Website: apple
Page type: address-validator
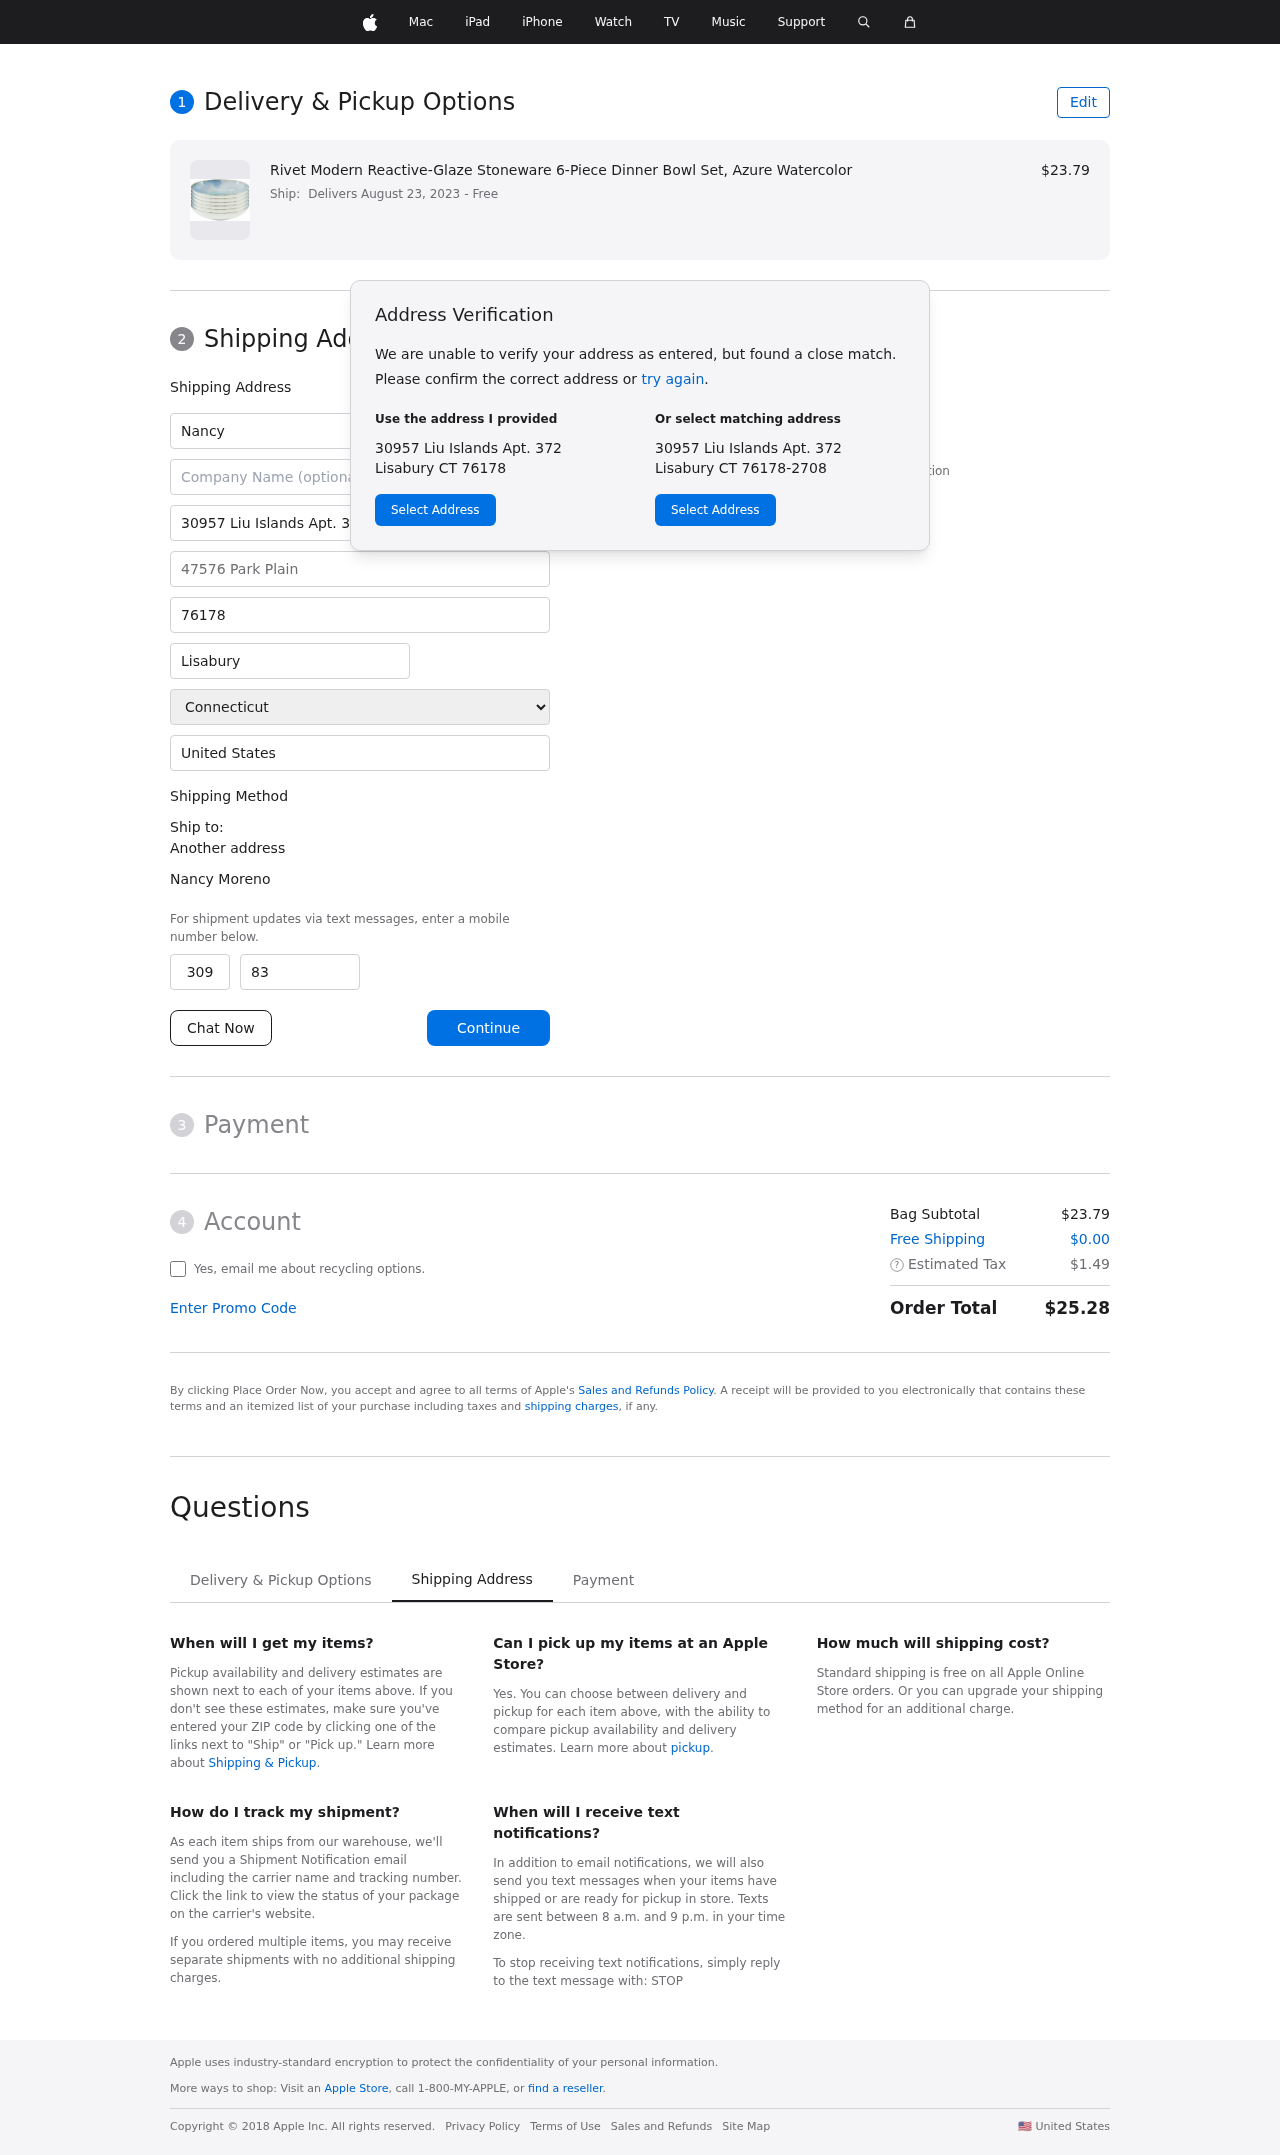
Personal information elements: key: PII_CITY
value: Lisabury
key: PII_COUNTRY
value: United States
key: PII_FIRSTNAME
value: Nancy
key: PII_FULLNAME
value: Nancy Moreno
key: PII_LASTNAME
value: Moreno
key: PII_PHONE_AREA
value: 309
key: PII_PHONE_SUFFIX
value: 8331
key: PII_POSTCODE
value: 76178
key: PII_STATE
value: Connecticut
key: PII_STREET
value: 30957 Liu Islands Apt. 372
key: PII_STREET2
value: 47576 Park Plain
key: PII_CITY_STATE_ZIP
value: Lisabury CT 76178
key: PII_STATE_ABBR
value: CT
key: PII_POSTCODE_FULL
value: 76178
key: PII_POSTCODE_NUMERIC
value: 76178
Product elements: key: PRODUCT1_NAME
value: Rivet Modern Reactive-Glaze Stoneware 6-Piece Dinner Bowl Set, Azure Watercolor
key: PRODUCT1_PRICE
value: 23.79
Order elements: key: ORDER_DELIVERY_DATE
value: Delivers August 23, 2023
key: ORDER_SUBTOTAL
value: $23.79
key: ORDER_SHIPPING_COST
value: $0.00
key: ORDER_TAX
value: $1.49
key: ORDER_TOTAL
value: $25.28